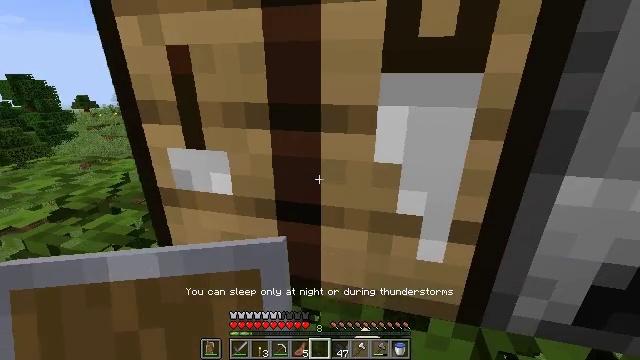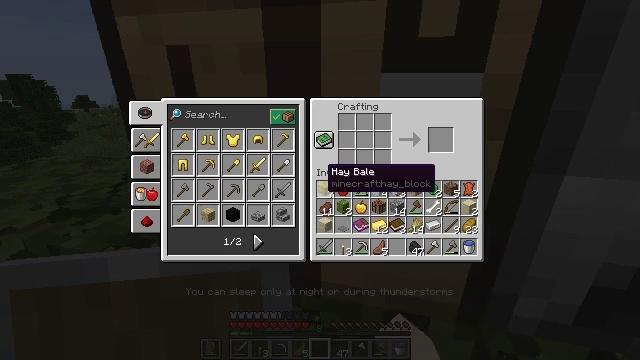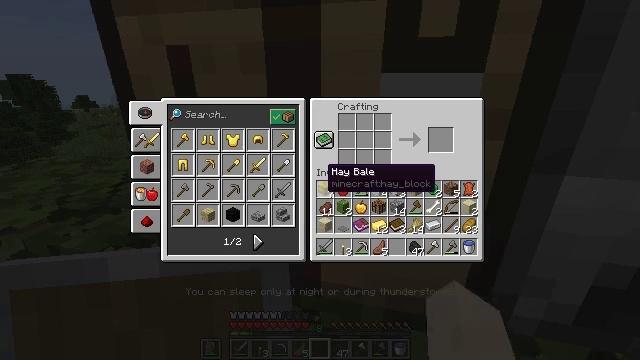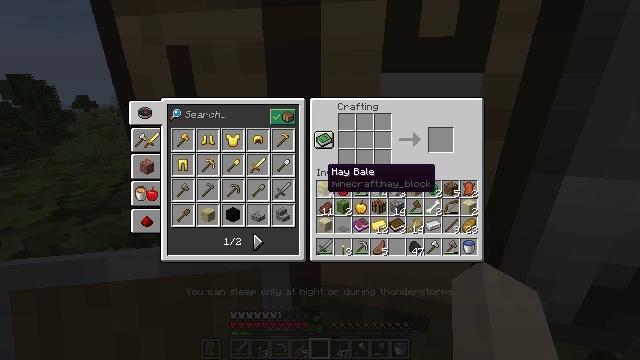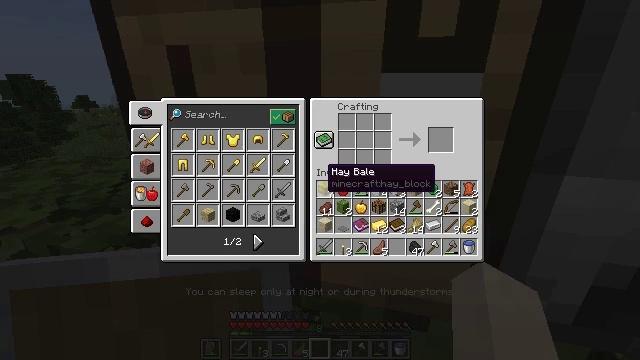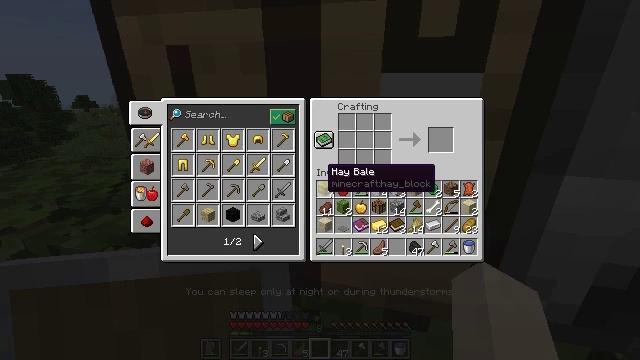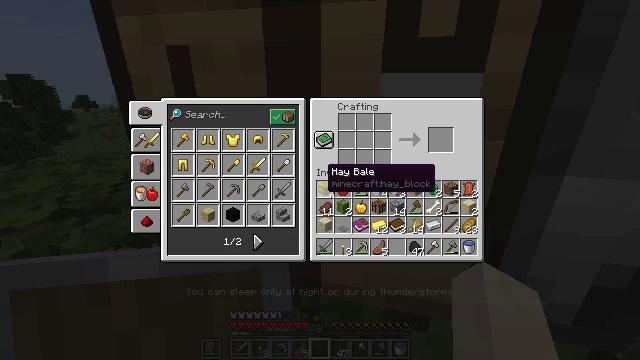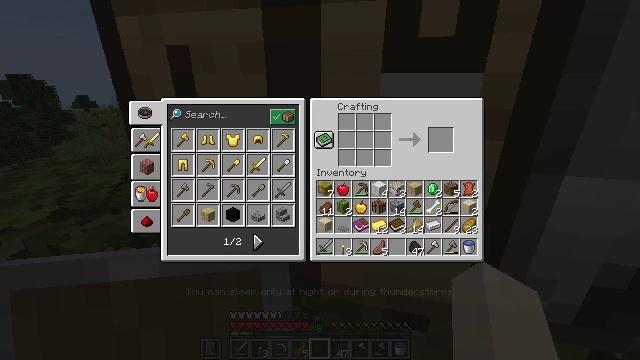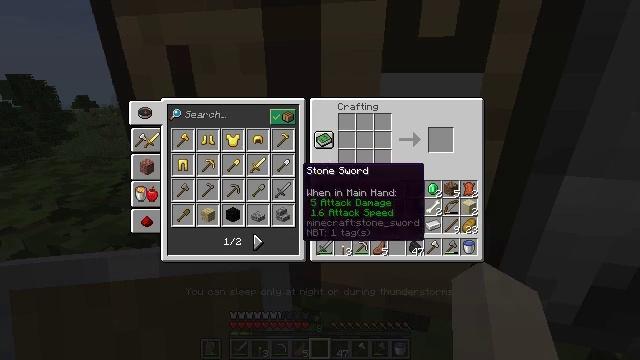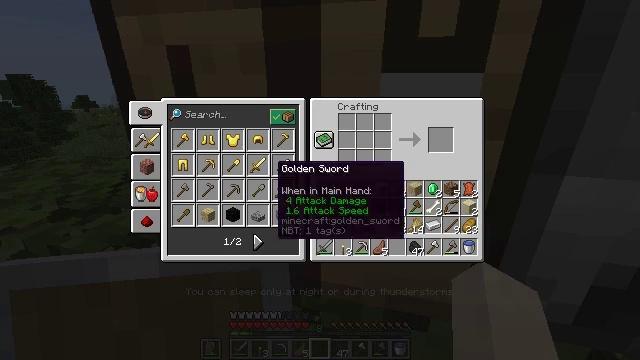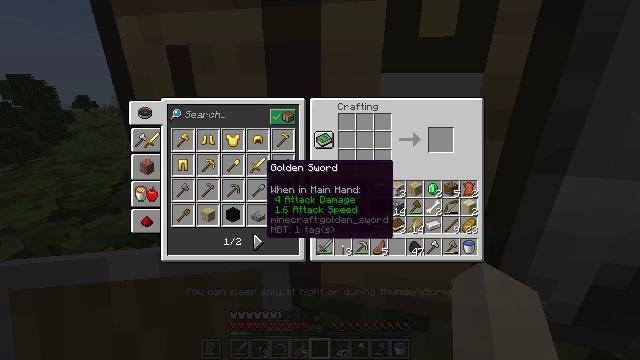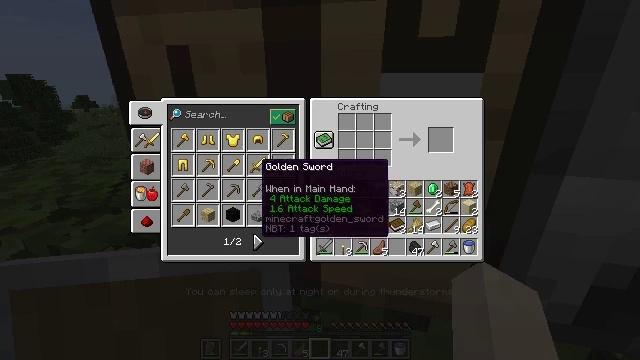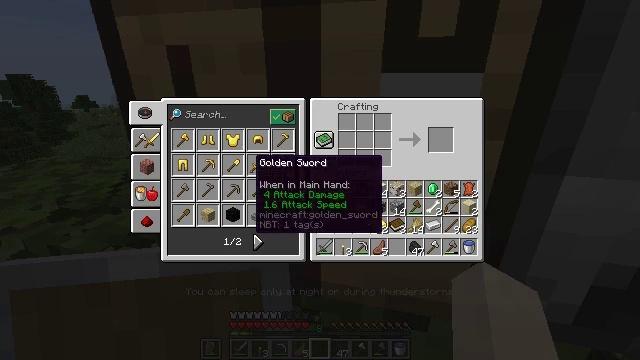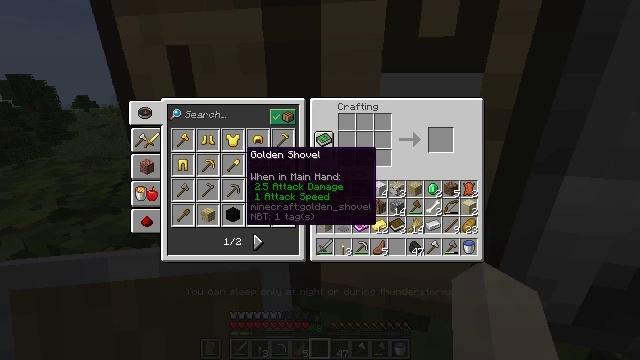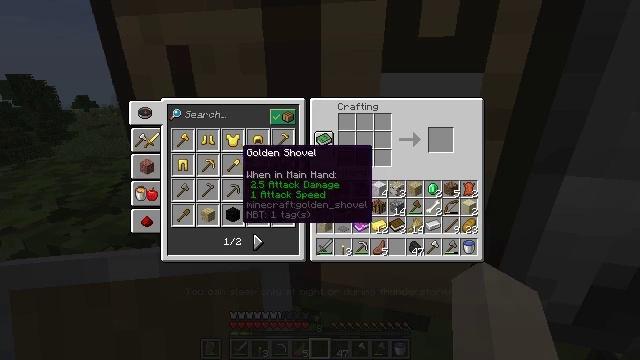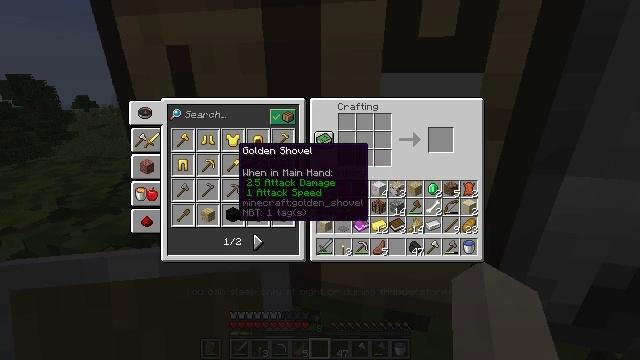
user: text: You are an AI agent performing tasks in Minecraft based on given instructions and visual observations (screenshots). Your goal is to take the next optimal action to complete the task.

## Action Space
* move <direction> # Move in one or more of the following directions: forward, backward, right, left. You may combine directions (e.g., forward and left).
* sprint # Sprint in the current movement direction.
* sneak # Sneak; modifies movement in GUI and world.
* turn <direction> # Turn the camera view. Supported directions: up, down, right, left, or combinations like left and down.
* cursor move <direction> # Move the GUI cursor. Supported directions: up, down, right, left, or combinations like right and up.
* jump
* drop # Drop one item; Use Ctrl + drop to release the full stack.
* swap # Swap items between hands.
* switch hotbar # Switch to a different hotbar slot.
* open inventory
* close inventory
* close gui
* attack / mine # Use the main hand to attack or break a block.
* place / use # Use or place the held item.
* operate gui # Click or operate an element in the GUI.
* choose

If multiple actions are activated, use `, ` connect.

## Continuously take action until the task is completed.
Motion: motion action
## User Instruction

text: Obtain a golden helmet through crafting.
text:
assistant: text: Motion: open gui
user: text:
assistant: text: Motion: no_op
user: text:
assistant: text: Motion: no_op
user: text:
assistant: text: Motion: no_op
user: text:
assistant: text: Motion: no_op
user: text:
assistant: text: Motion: no_op
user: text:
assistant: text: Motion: cursor move left
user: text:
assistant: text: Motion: cursor move left
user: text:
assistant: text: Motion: cursor move left
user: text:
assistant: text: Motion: cursor move left
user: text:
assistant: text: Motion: no_op
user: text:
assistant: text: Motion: no_op
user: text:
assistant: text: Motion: cursor move left and up
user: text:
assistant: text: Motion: no_op
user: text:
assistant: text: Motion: no_op
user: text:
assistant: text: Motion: no_op
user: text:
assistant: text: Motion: no_op
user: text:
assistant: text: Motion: no_op
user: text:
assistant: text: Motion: no_op
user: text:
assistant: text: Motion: cursor move right
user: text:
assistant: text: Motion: cursor move right
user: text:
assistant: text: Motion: no_op
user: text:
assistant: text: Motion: no_op
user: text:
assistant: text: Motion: no_op
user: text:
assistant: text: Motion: no_op
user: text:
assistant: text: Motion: no_op
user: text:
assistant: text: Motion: no_op
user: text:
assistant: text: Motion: no_op
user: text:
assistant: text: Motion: no_op
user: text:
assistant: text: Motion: no_op